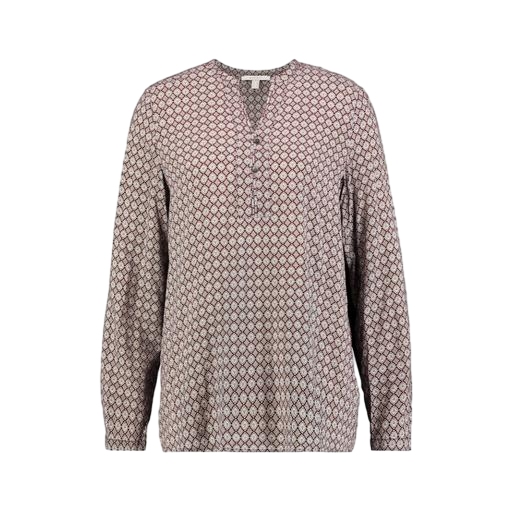
brown medallion-print blouse, printed shirt, longsleeved blouse, white background